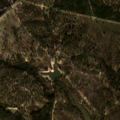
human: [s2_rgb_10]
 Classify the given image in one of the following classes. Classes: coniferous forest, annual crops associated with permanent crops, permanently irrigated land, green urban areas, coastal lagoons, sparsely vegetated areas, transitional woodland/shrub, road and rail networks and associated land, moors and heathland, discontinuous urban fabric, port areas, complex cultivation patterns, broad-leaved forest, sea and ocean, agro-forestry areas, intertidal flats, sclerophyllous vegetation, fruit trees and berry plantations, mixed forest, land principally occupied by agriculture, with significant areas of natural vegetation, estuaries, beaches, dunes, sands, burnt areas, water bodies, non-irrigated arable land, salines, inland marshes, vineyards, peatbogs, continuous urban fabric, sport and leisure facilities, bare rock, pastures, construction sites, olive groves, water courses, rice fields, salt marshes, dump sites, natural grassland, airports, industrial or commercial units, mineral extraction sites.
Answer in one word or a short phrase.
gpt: rice fields, agro-forestry areas, broad-leaved forest, transitional woodland/shrub